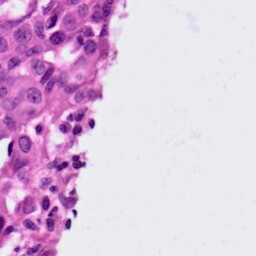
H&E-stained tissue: Ovarian